Question: We are developing a game with the <URL>.
The scenario is that we have a class exposing an event, with around ~ 250 registrations to that event (each level object on the game's map registers itself to that event):
'''
// Every level registers itself (around 250 levels)
ScoresDataHelper.OnScoresUpdate += HandleOnScoresUpdate;
'''
When destroying this scene, every object unregisters itself from the event:
'''
ScoresDataHelper.OnScoresUpdate -= HandleOnScoresUpdate;
'''
When using the built-in profiler, i am seeing a huge memory allocation, digging deeper shows that it is due to the delegates being unregistered.
I suspect this is due to the fact that Delegates are immutable and when chaining them together, new instances are created ?
Here's a screenshot from Unity's profiler:

Is there any way to avoid these memory allocations when dealing with a large number of event subscriptions?
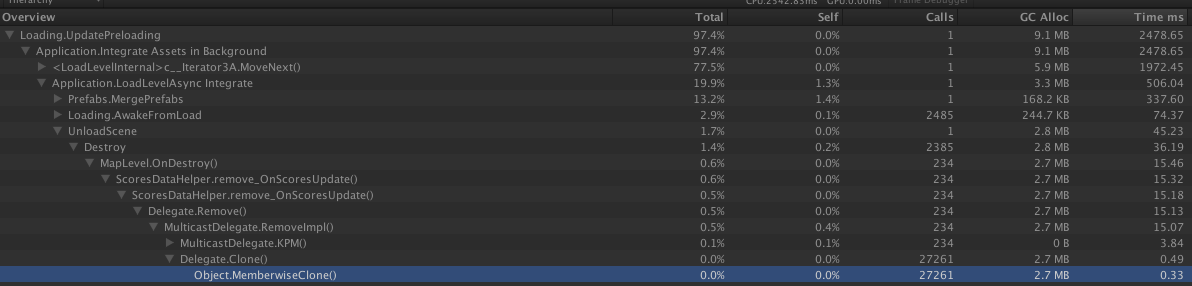
Answer: As you confirmed in <URL> that you want to unsubscribe all the event subscriptions, there is no reason to unsubscribe it one by one.
You could just set the event to null. This will unsubscribe everything from the event without allocating any memory.
'''
this.OnScoresUpdate = null;
'''
One thing to note is that you can't do this from outside of the 'ScoresDataHelper' class. It must be inside 'ScoresDataHelper' class.